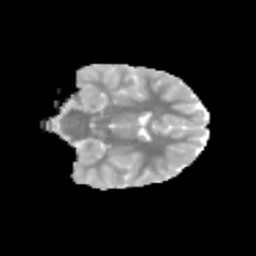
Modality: MD
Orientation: coronal
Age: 9
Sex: female
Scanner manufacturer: siemens
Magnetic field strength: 3 T
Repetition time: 3.8 s
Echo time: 0.07 s